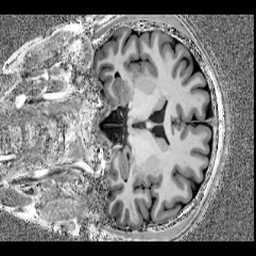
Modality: T1w
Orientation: coronal
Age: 28
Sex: male
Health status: healthy
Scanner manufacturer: siemens
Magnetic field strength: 7 T
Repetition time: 4.3 s
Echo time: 0.00227 s